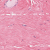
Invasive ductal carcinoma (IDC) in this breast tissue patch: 0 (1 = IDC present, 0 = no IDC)